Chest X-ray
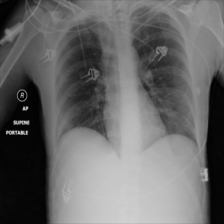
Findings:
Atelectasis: negative
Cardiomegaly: negative
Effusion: negative
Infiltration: negative
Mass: negative
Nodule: negative
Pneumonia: negative
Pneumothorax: negative
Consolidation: negative
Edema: negative
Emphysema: negative
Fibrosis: negative
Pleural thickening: negative
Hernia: negative